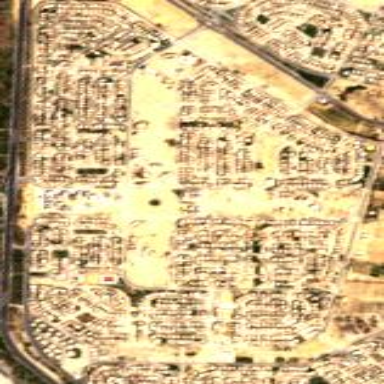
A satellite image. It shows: Residential area within neighborhood.